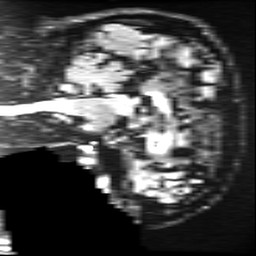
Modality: FLAIR
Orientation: sagittal
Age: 64
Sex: male
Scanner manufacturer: ge
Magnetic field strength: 3 T
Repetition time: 11 s
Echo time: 0.1497 s